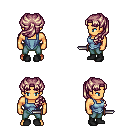
a pixel art fantasy rpg character, male body template, human, tanned skin, blue vest, teal pants, white blonde princess hairstyle, black shoes, dagger, four views (front, back, left, right), 2x2 character sprite sheet, small pixel art, hard edges, no anti-aliasing